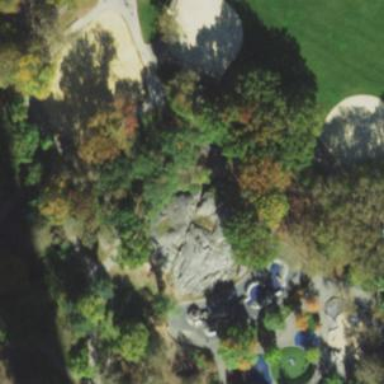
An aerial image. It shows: Bare rock formation ideal for boulder climbing.